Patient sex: M
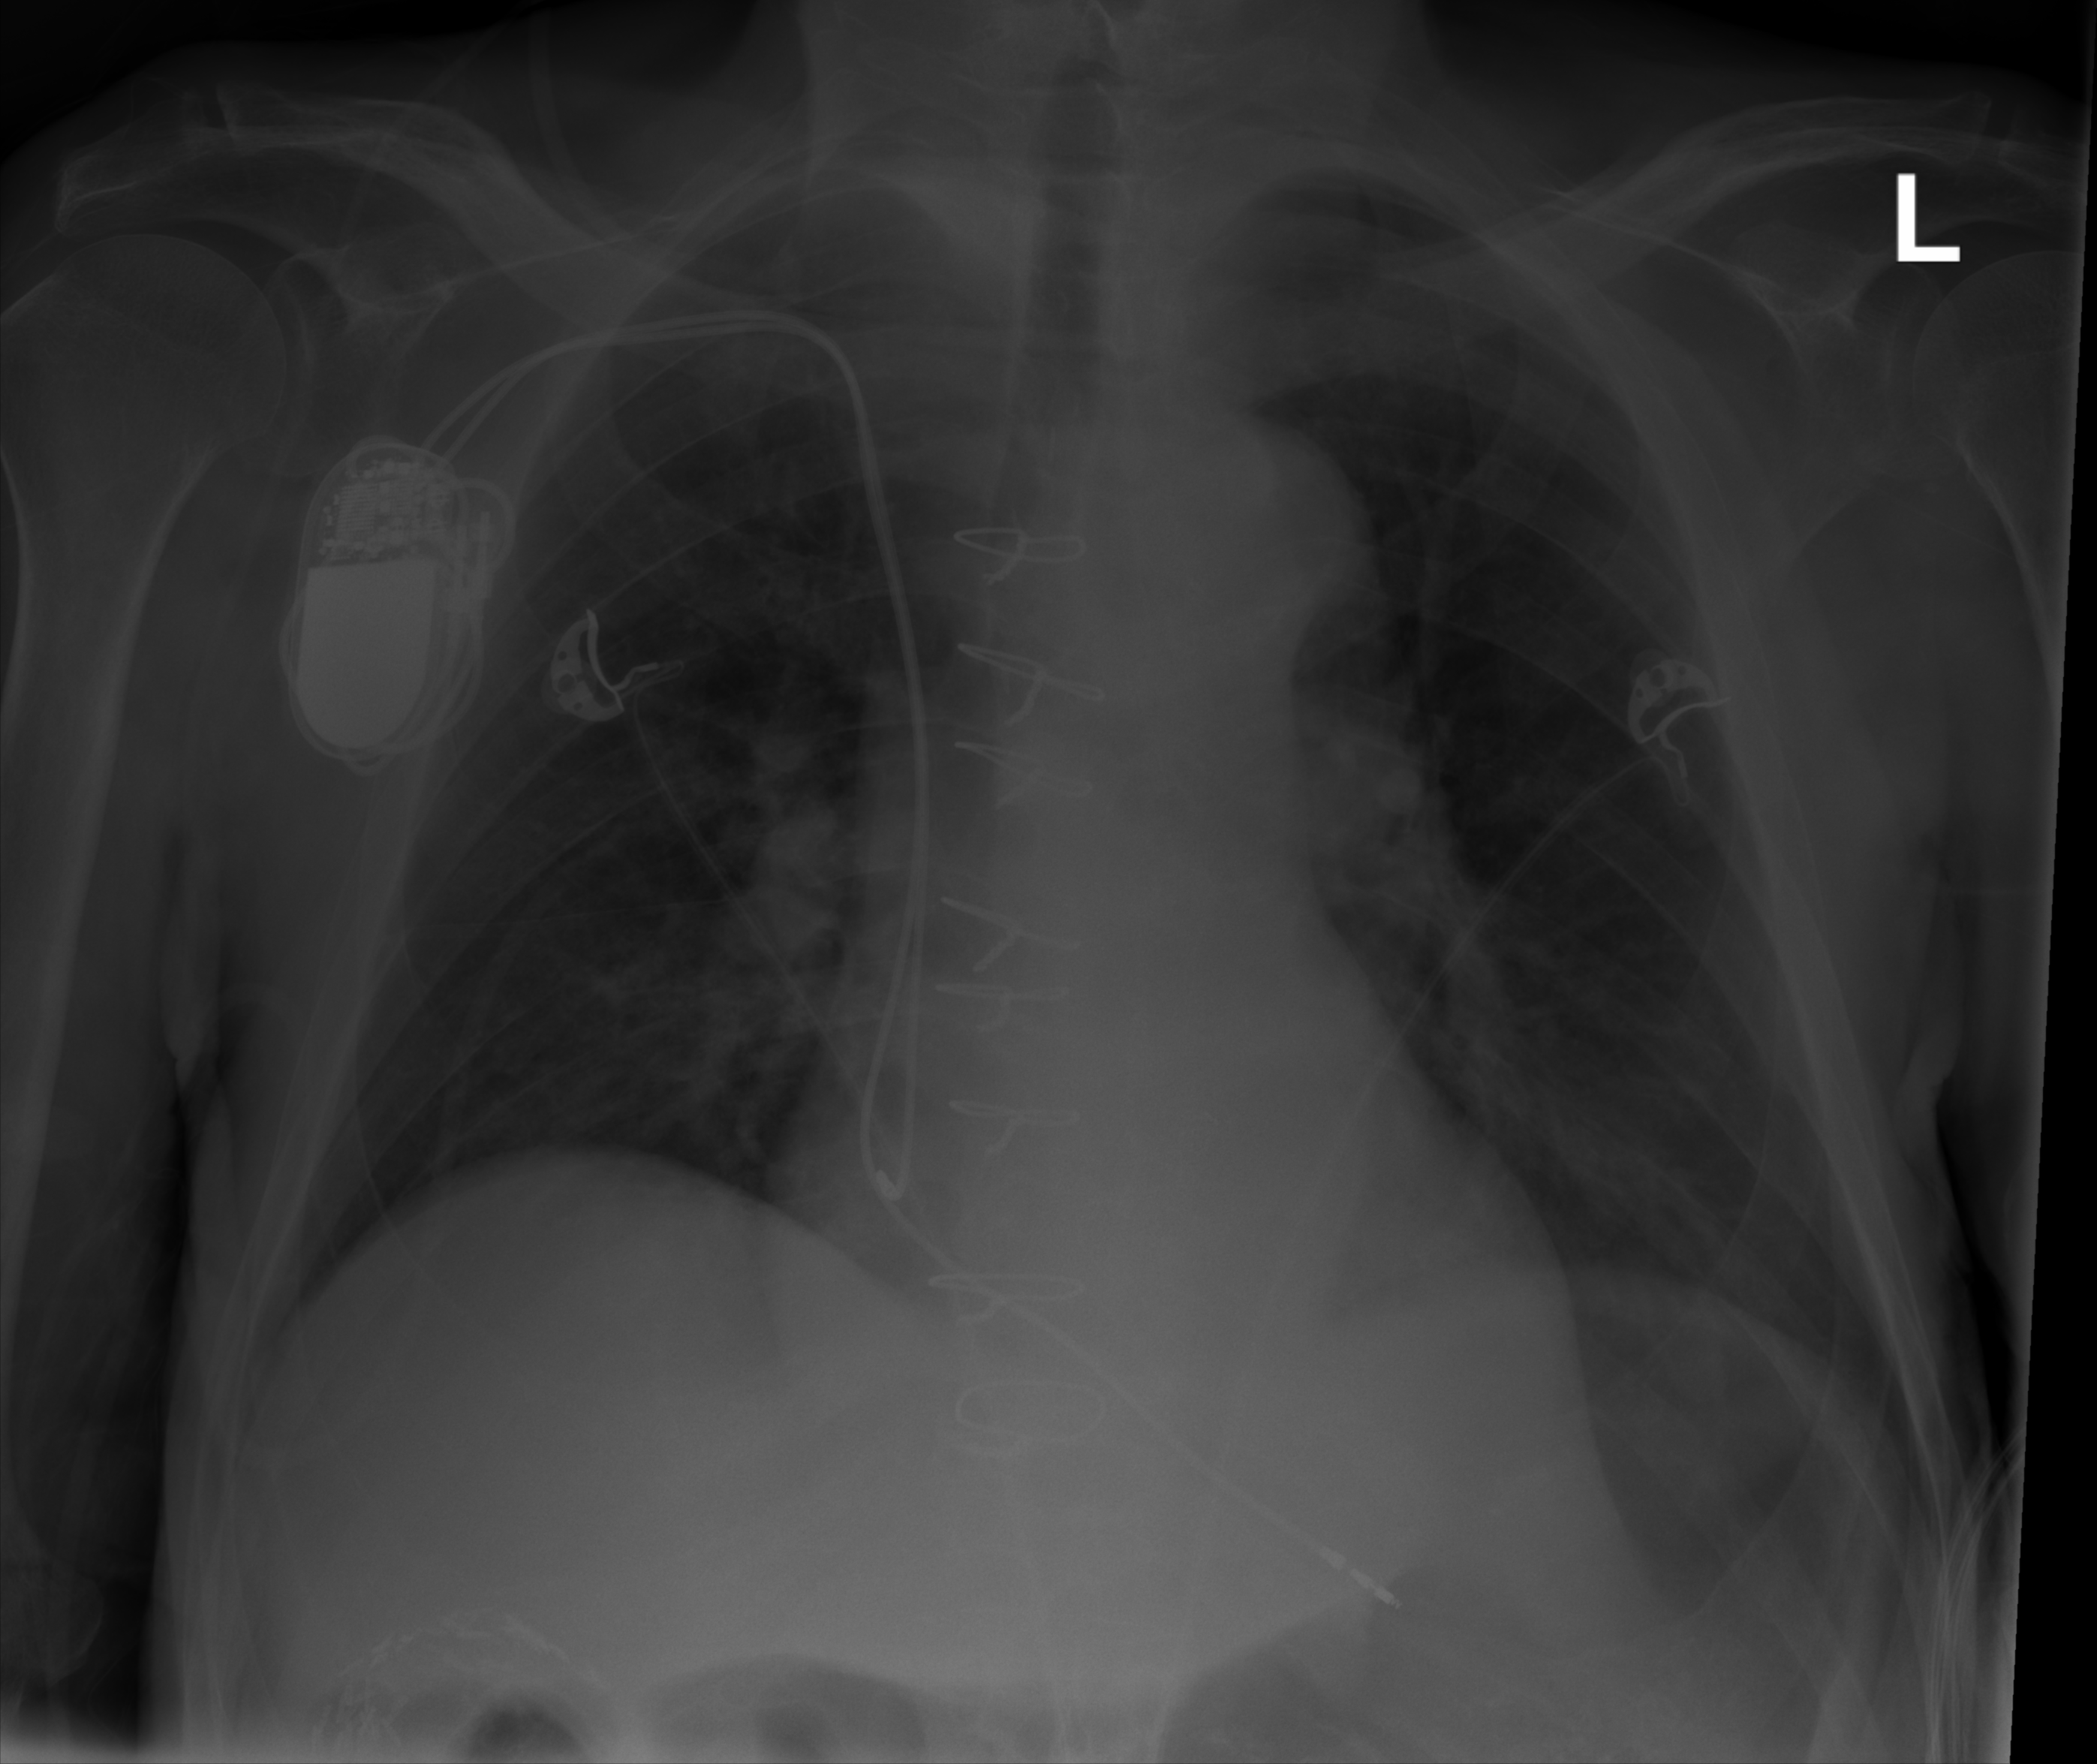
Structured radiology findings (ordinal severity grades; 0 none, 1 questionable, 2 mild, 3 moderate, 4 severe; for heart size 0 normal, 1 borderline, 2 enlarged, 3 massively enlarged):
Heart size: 1
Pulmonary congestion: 0
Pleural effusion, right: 0
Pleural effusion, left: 0
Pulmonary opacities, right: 0
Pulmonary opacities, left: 0
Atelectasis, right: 0
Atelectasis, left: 0